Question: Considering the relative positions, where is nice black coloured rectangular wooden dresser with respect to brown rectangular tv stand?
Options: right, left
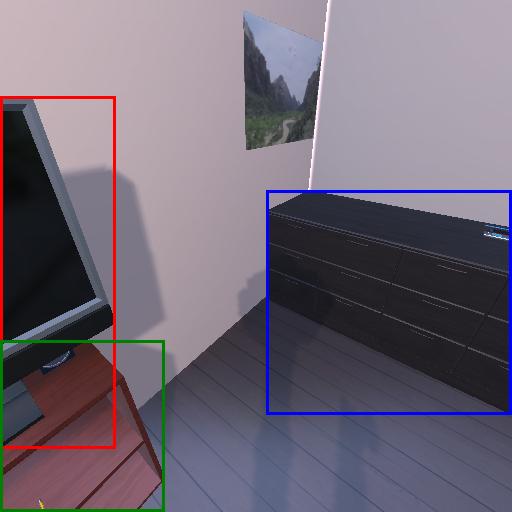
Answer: right